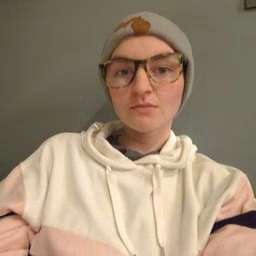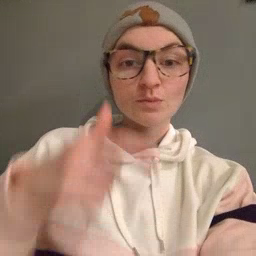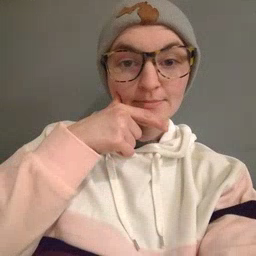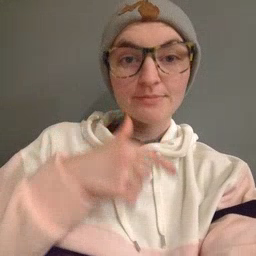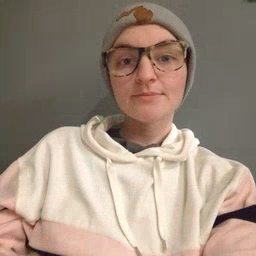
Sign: radio